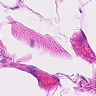
Metastatic tissue present: no